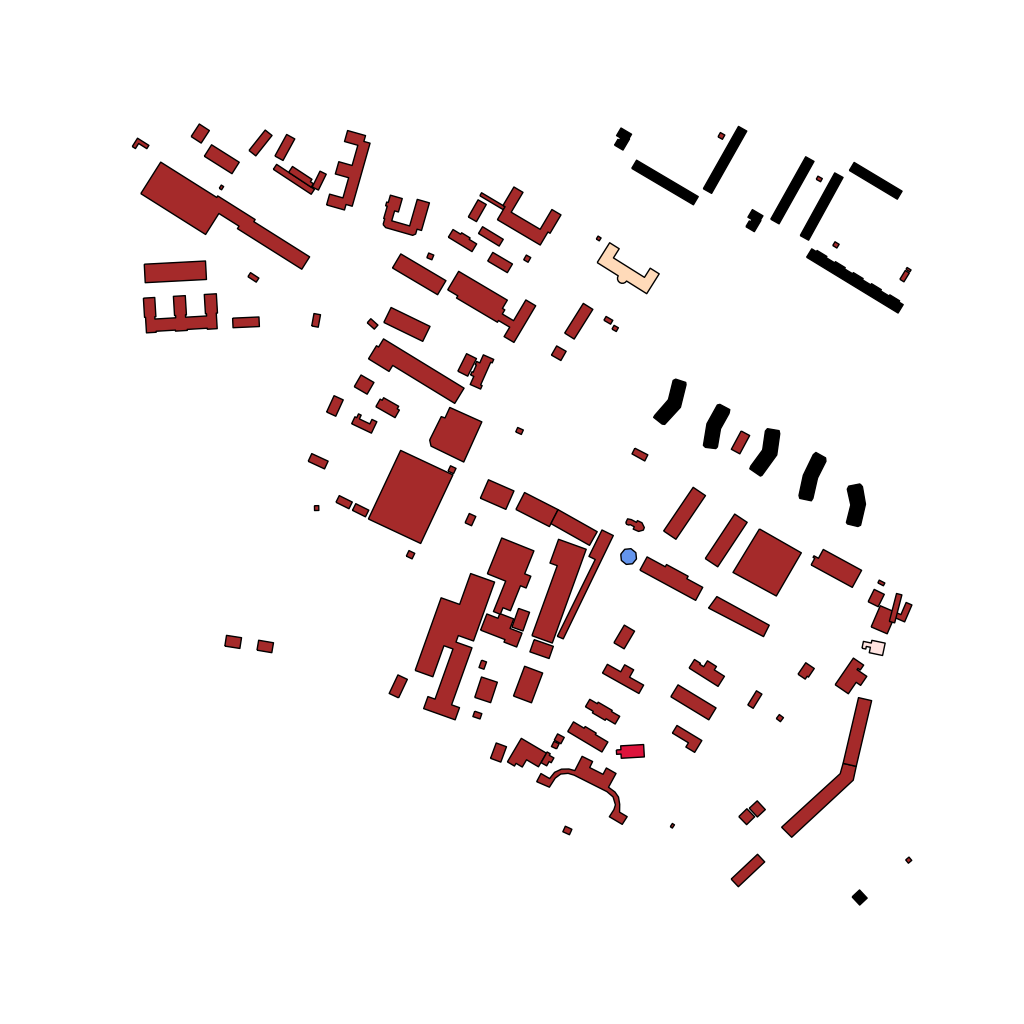
Tags: overhead vector_map, business, industrial, recreation, residential, special, modern, soviet, high_rise, individual_rise, low_rise, medium_rise, density_1, Building, Church, Facility, Gas, Hospital, Theater, 1.0 km²